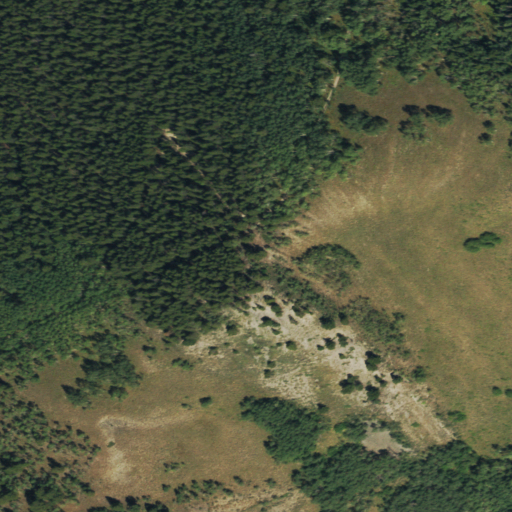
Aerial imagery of mountain in Colorado named Strand Hill containing deciduous forest, shrub, evergreen forest, and mixed forest